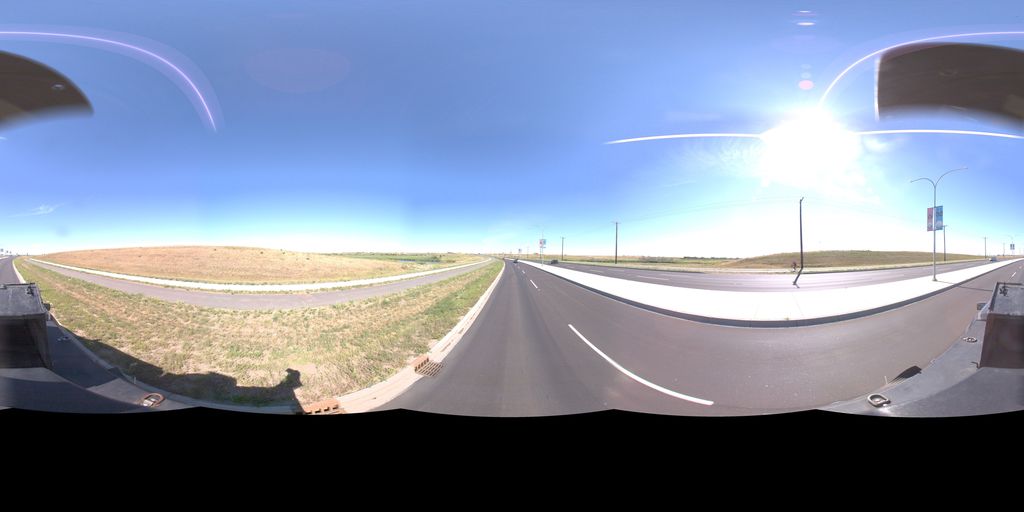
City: saskatoon